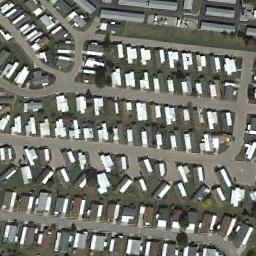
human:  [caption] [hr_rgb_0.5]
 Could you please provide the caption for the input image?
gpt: There are many buildings in the mobile home park .

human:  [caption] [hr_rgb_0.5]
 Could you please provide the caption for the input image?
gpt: The dense mobile home park has lots of neatly arranged mobile homes and some roads go through the mobile home park .

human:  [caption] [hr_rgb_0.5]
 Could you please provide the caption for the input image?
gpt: The mobile home park is on the grass next to the road .

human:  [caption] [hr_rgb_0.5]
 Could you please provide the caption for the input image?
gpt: There are moving homes in this rectangular area .

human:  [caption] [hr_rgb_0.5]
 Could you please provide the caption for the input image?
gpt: There are many white buildings in the mobile home park .